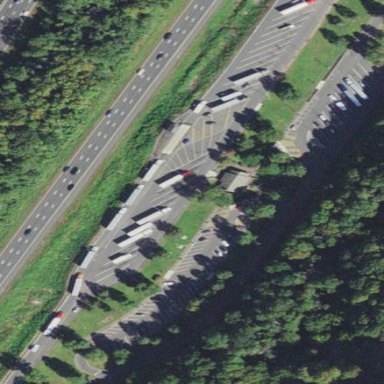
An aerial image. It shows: Rest area along the road.